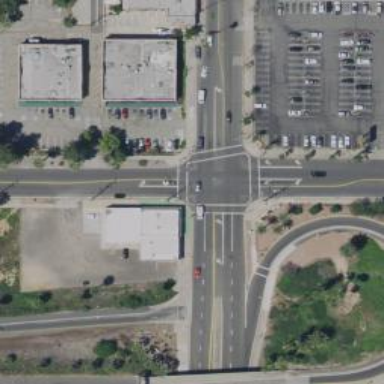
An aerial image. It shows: Marked road crossing.